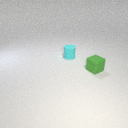
small green rubber cube to the right of small cyan rubber cylinder